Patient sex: M
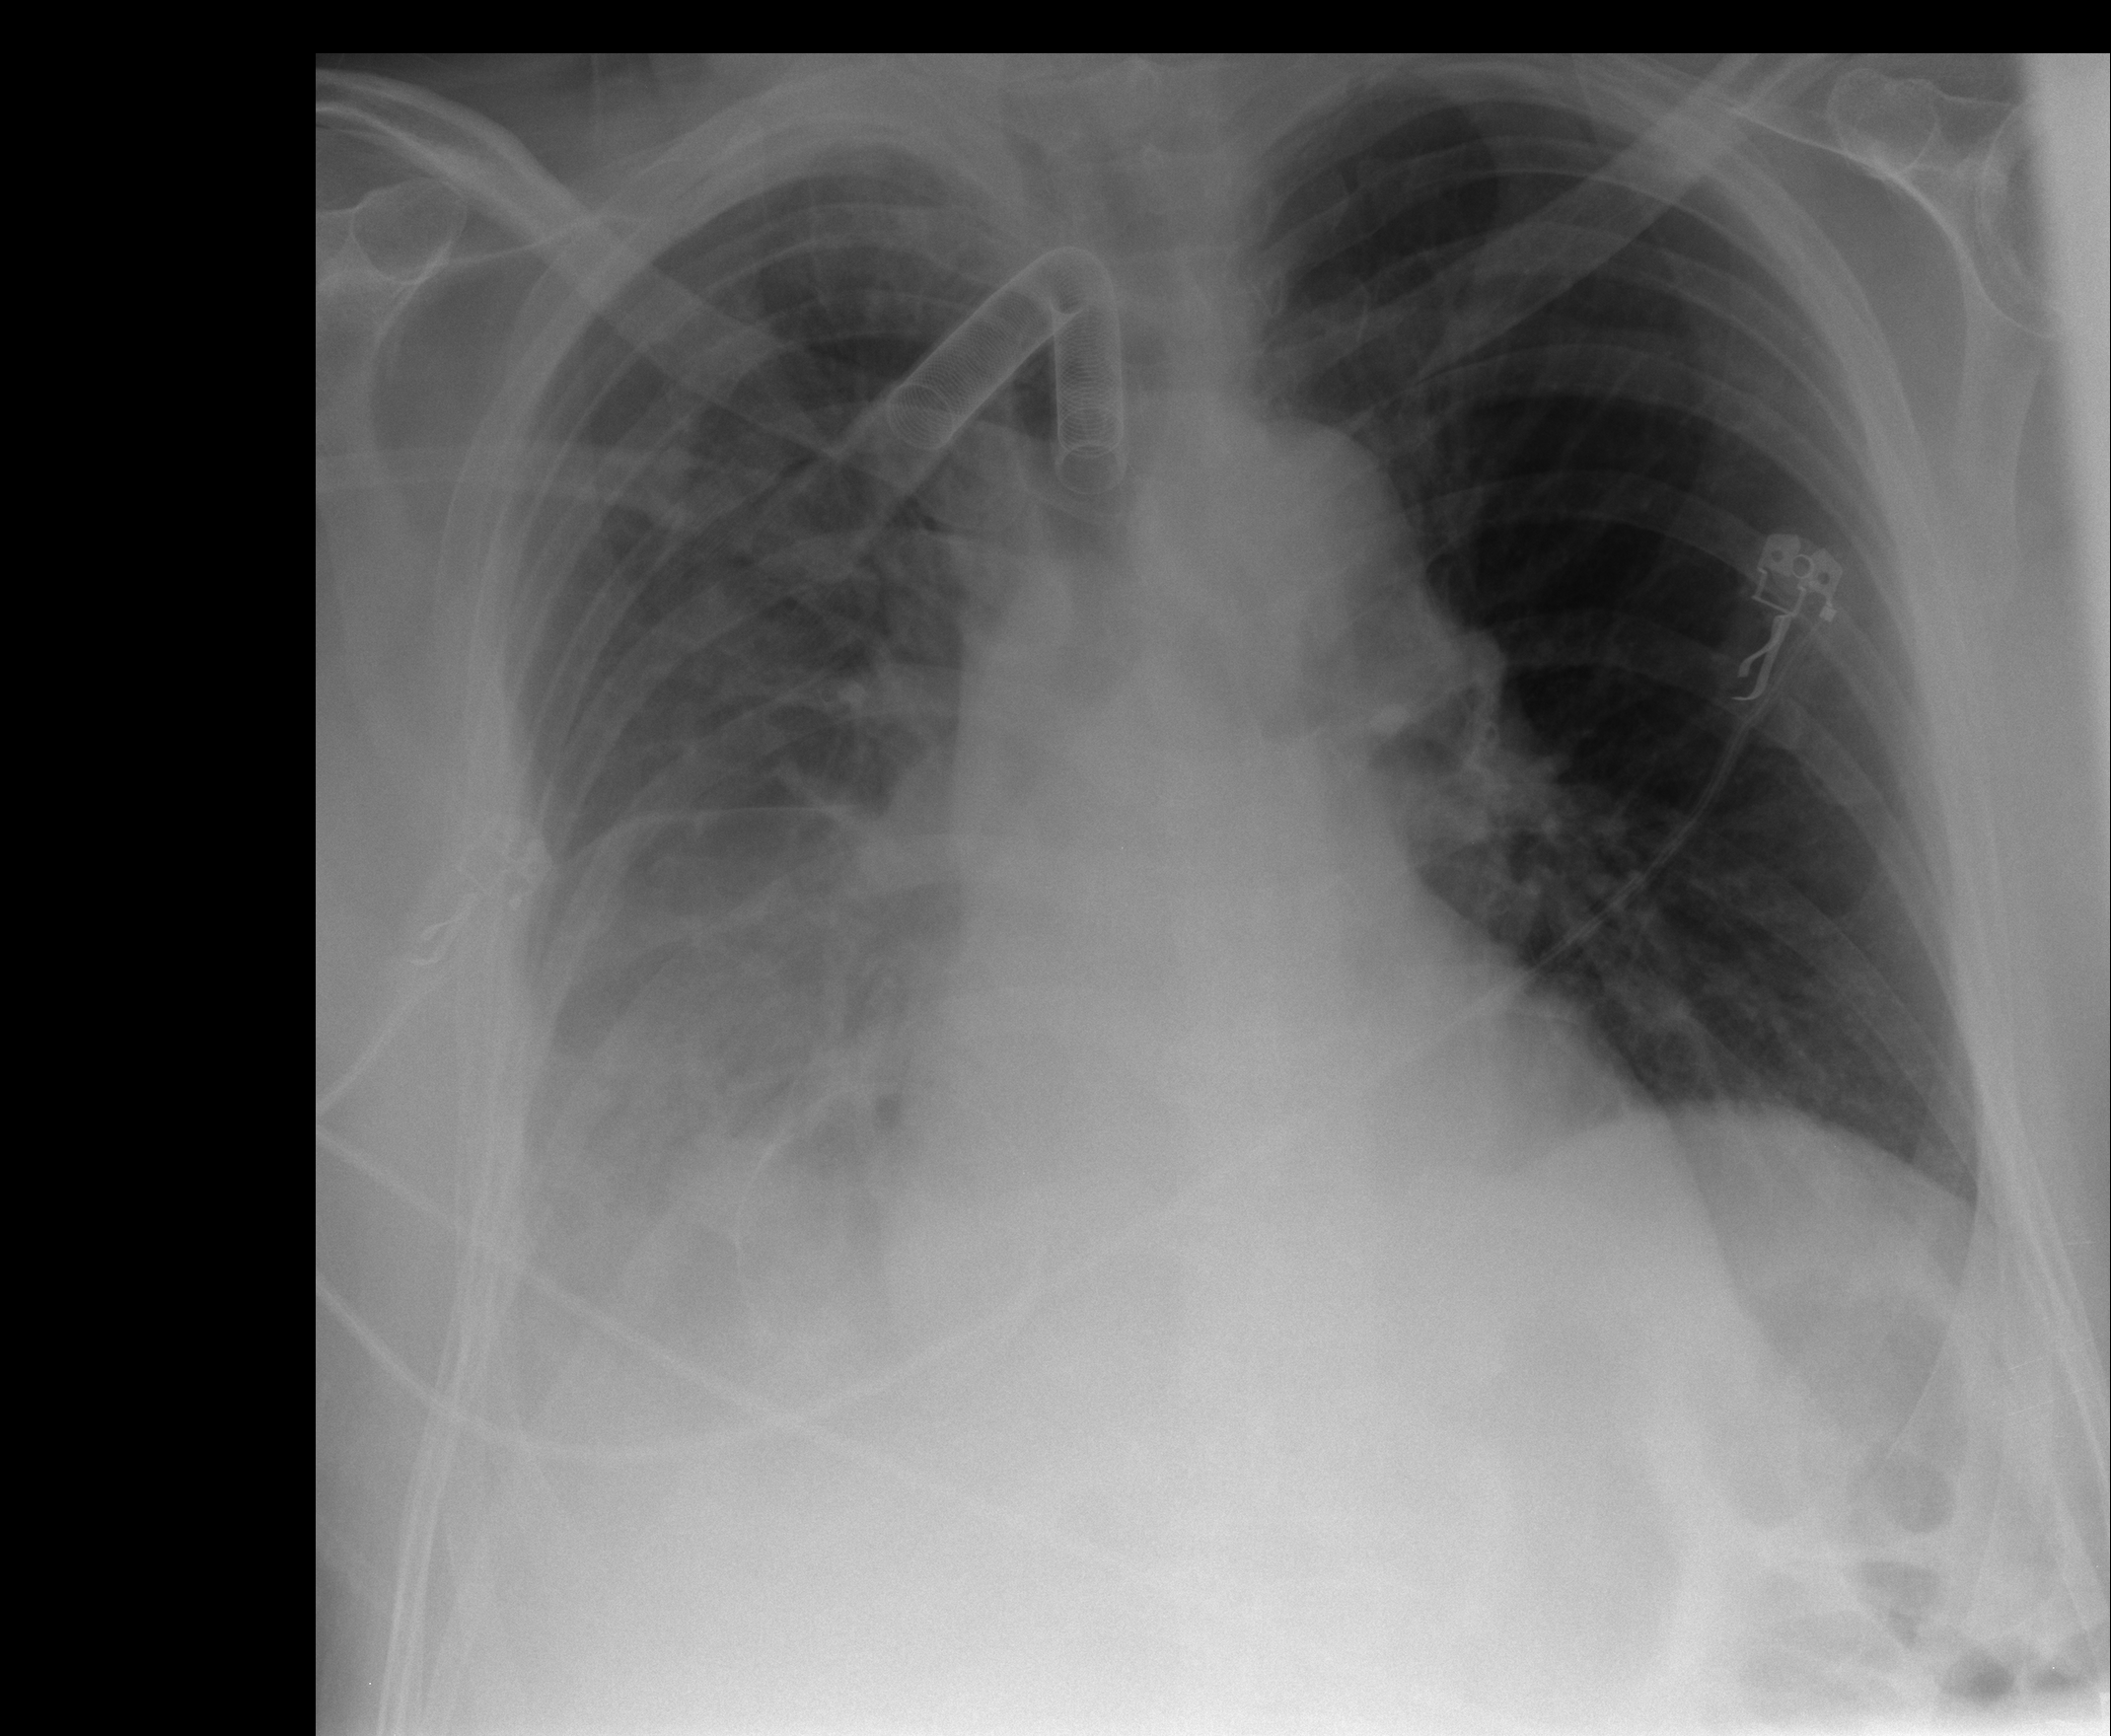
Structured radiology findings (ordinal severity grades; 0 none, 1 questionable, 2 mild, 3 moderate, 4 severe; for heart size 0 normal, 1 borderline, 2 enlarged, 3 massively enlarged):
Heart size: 2
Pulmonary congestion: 2
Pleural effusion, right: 3
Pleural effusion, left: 0
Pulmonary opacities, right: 0
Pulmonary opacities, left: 0
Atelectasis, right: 3
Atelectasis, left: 2